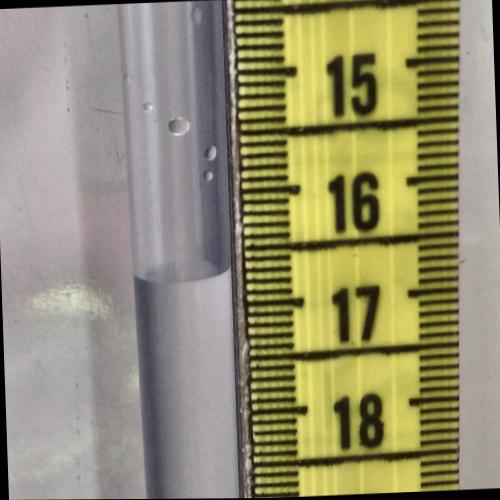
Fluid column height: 16.7 cm